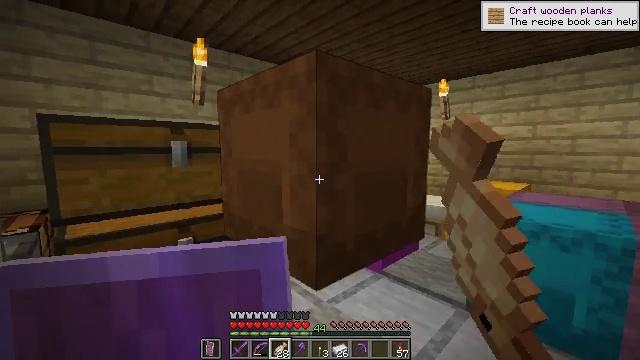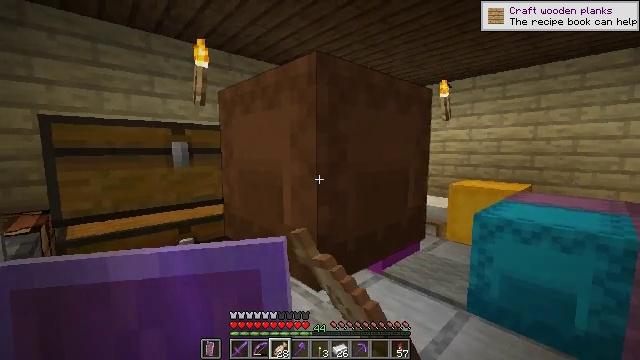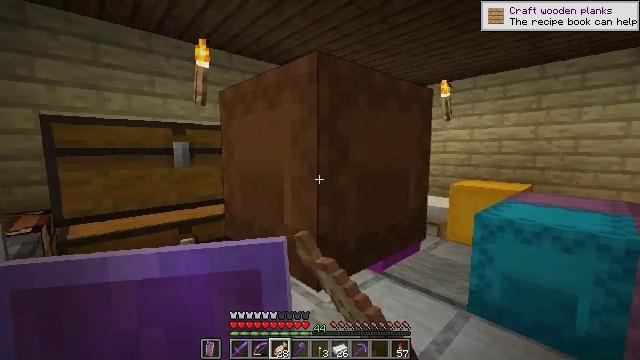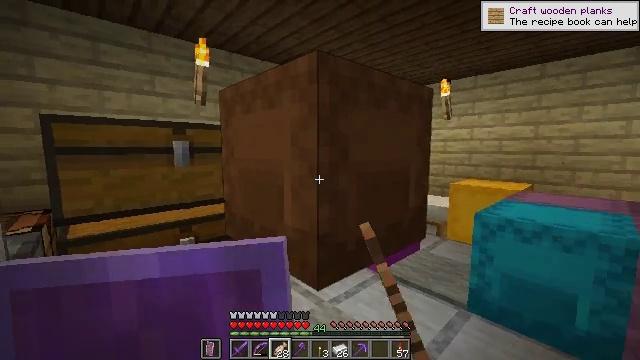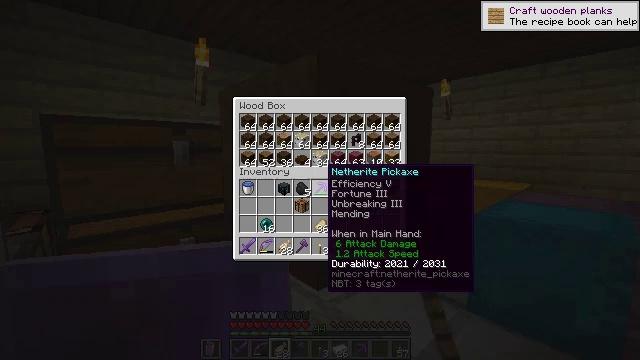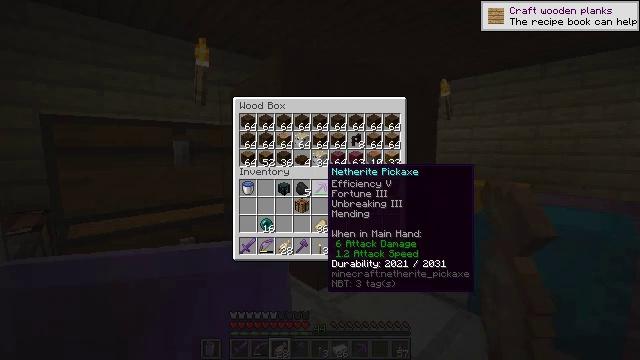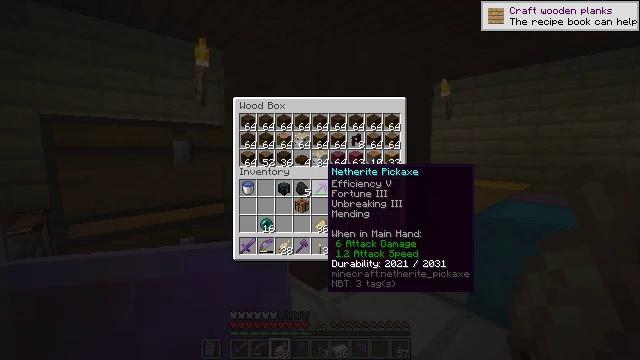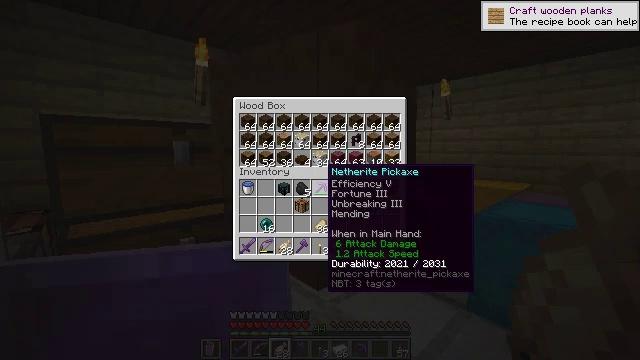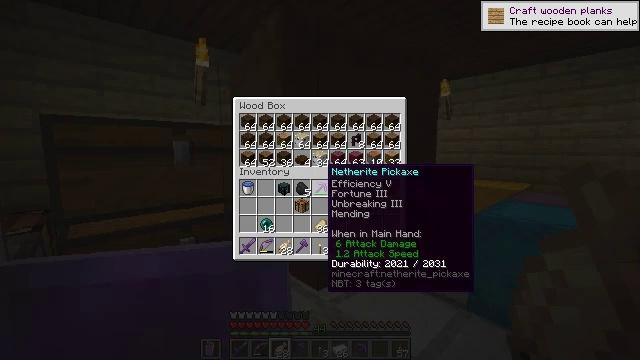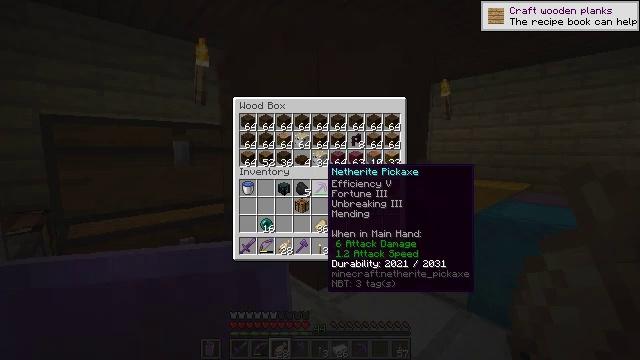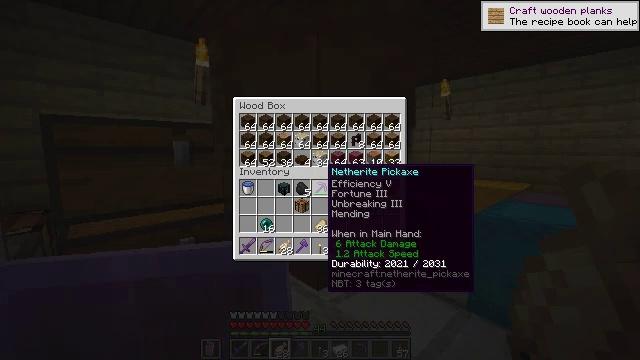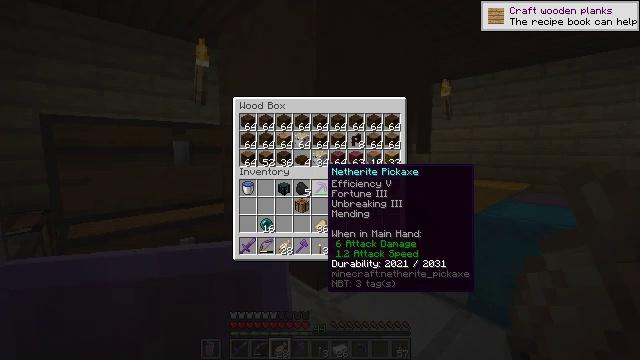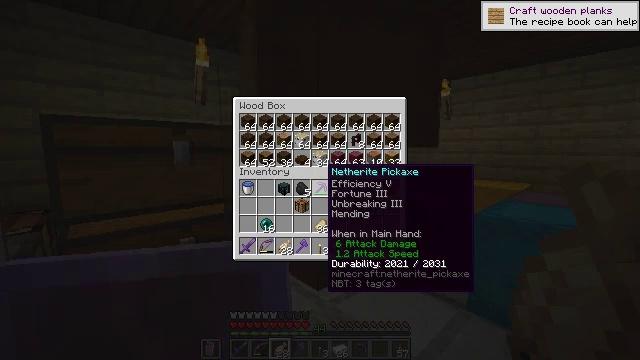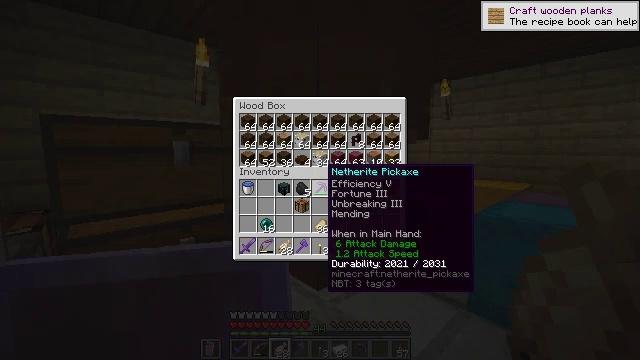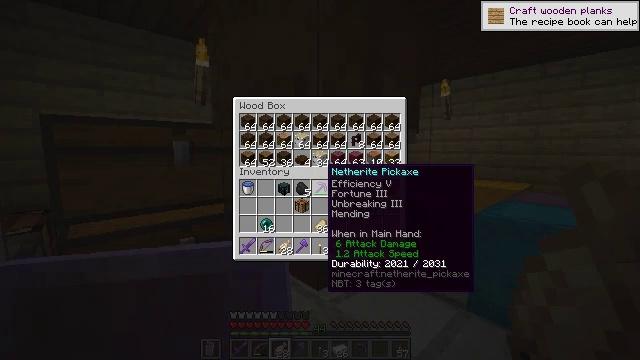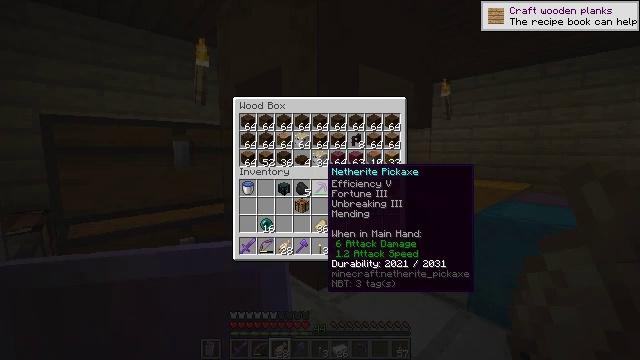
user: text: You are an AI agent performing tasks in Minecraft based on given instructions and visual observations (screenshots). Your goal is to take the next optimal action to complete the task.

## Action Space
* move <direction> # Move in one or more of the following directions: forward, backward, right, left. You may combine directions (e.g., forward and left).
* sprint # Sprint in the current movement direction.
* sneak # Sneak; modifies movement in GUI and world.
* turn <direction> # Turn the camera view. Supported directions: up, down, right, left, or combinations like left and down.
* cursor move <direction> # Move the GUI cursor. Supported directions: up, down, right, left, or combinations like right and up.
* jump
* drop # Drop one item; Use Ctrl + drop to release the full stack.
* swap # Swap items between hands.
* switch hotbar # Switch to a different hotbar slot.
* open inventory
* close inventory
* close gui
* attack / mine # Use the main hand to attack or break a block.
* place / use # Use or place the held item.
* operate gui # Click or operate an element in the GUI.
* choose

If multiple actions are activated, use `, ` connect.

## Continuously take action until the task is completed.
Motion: motion action
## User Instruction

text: Open inventory to craft crimson planks with crimson stems.
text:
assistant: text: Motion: use / place
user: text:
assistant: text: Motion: use / place
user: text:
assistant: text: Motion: no_op
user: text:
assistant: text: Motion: no_op
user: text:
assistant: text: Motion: no_op
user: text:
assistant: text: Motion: no_op
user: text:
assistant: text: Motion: no_op
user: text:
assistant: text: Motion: no_op
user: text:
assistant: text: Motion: no_op
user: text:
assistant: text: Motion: no_op
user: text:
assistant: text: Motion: no_op
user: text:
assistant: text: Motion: no_op
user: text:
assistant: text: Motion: no_op
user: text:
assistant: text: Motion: no_op
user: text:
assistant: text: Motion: no_op
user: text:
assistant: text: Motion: no_op
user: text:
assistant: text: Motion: no_op
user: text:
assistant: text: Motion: no_op
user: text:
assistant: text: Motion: no_op
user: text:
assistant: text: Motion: no_op
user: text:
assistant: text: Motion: no_op
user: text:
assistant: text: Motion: no_op
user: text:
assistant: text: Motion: no_op
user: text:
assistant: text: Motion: no_op
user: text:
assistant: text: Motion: no_op
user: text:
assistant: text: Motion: no_op
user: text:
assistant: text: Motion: no_op
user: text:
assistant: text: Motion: no_op
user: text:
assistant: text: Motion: no_op
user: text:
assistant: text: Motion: no_op